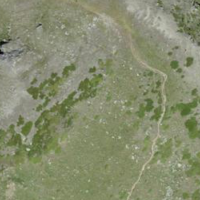
EUNIS habitat code: 31
Species observed at this site:
Aster alpinus